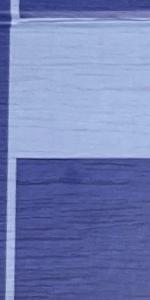
Label: Empty